Question: I am creating a profile page, and I would like to create a followers list ( similar to twitter )
Max 18 images across , I think 24px x 24px each icon. With padding as per the image attached.
What would be the best method for reproducing this using css. That is easily propagated using php from a db.
I am looking for cleanest method. Suggestions please.
Perhaps even with a preloader thrown in for good measure, as we will be dealing with 1000's of different images.
Cheers
Well this is what I had thought of.
'''
<ul class="icons">
<li></li>
<li></li>
<li></li>
<li></li>
'''
then in the css
'''
ul.icons li {display: inline;}
'''
But would need to add 2 rows, so was thinking two layers of '<ul>...</ul>'
The issue, is I would like that if 20 are displayed then we show 2 rows of 10, rather than one row of 18 and one of 2.
But thats as clean as I think It could be done, but... I didnt know if there was a programatic way of using php to repeat the '<li> ... </li>' tags based on a loop
Plus wanted to tweak in image preloader, and I have seen these, just not sure what they are called. Uses js to handle the loading.
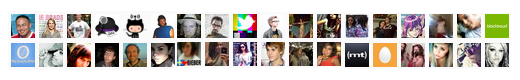
Answer: like this?
<URL>
or to simplify it even more, you could ditch the 'ul' and 'li' elements and simply use images inside a div:
<URL>